Question: I'm trying to understand how to go from Class Diagram to Object Diagram. I've read several tutorials, watched some videos online and I can't get my head around it. A lot of the examples I'm finding are where the class and object diagram attributes and scenario are different. The ones I'm finding that are the same are too basic.
I understand an object diagram shows instances of the classes and attributes, but I'm not understand how to correctly convert from class to object with the attached diagram.

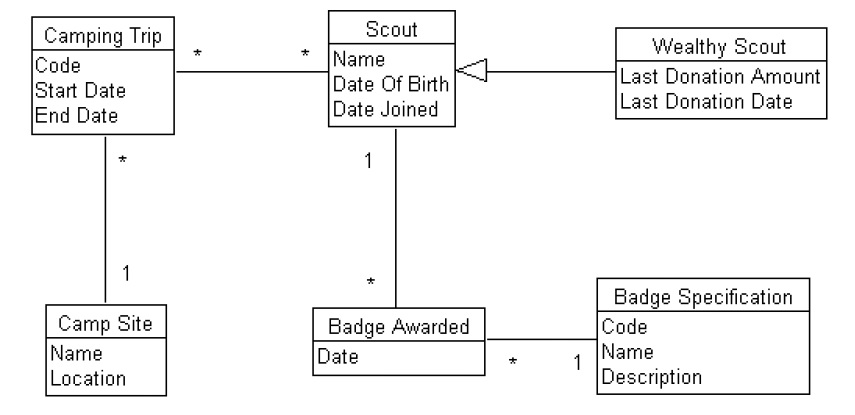
Answer: Objects are instances, as you describe. As such, you'd need to think about how your class model would be instanced at runtime. It's likely that the instances you have at runtime will vary based on the actual scenarios your software encounters, which is why different object diagrams can vary structurally even if they are all tied back to the same classes.
- - -
This is an example based on your class model, but depending on the scenario there could be many such incarnations:
<URL>